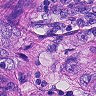
Metastatic tissue present: yes